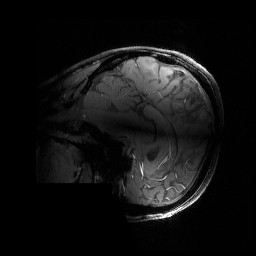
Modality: T1w
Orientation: sagittal
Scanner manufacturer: siemens
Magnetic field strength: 6.98 T
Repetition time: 2.5 s
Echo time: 0.00429 s